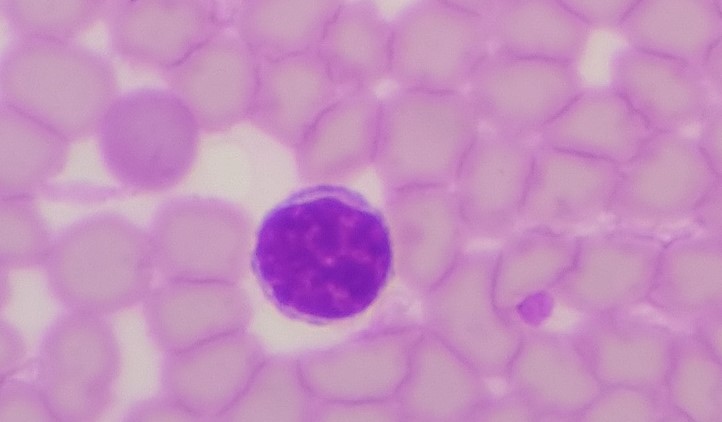
White blood cell type: Lymphocyte